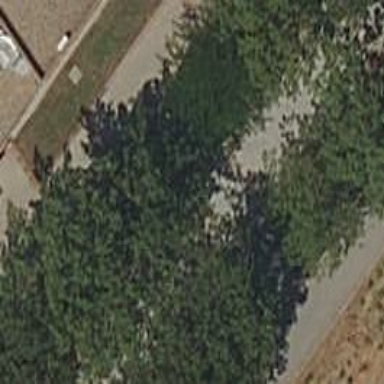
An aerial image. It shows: Paved sidewalk.